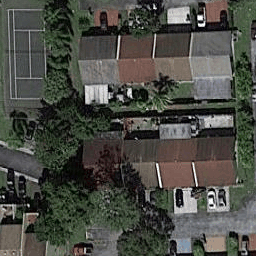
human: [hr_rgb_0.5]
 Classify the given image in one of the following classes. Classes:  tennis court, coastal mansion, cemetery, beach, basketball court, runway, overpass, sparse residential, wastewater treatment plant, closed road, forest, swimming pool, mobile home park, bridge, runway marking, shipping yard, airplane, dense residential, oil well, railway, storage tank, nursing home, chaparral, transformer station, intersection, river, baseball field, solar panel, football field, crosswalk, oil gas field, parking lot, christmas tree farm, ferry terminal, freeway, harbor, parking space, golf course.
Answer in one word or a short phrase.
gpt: dense residential